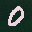
Label: 0